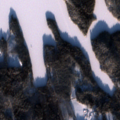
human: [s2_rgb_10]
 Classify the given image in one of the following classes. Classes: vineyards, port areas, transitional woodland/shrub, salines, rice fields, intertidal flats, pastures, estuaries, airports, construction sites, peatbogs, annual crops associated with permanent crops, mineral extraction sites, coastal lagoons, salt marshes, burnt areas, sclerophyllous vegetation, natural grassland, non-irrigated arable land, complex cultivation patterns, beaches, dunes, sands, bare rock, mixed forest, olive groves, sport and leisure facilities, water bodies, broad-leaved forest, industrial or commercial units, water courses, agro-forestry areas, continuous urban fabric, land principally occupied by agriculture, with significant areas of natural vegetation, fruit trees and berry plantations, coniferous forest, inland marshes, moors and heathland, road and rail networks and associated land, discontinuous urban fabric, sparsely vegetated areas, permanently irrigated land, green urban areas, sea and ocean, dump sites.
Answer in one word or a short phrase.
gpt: coniferous forest, mixed forest, water bodies